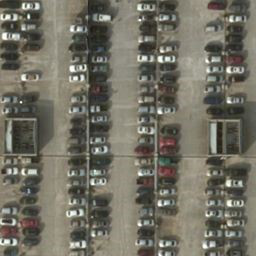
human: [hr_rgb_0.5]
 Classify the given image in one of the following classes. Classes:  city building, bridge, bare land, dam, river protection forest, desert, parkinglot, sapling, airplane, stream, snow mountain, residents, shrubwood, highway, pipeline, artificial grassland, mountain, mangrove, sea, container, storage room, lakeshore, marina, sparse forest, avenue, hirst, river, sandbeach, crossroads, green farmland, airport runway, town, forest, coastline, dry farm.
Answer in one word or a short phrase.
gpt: parkinglot